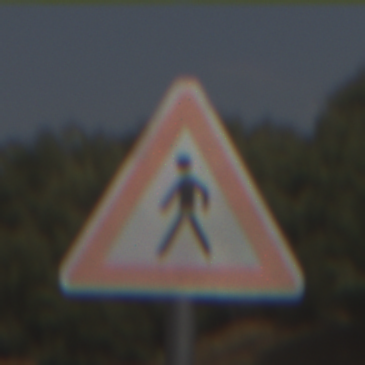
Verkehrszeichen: FussgaengerRechts
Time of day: MorningAfternoon
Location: Outdoor (Nature)
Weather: PartlyCloudy
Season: NotSpecified
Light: Natural